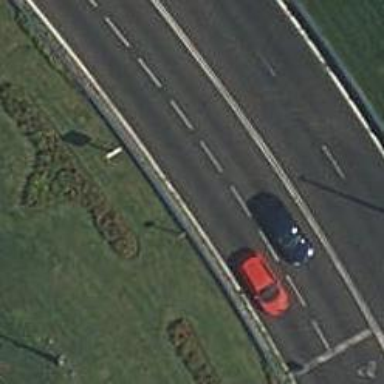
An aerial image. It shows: Road with traffic signals.